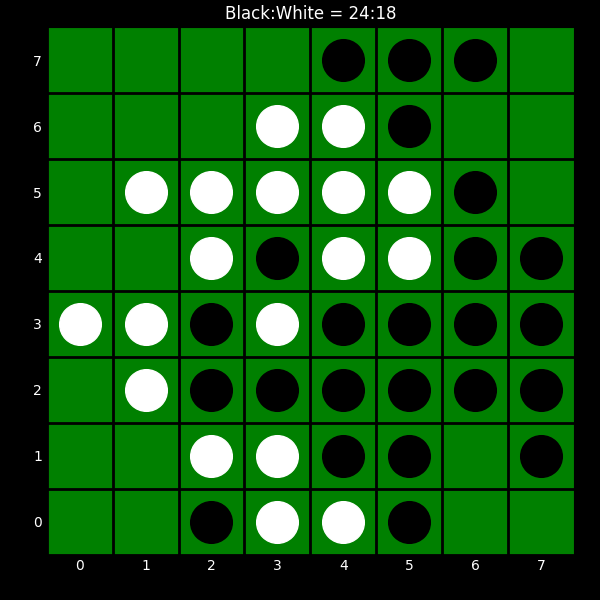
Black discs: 24
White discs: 18